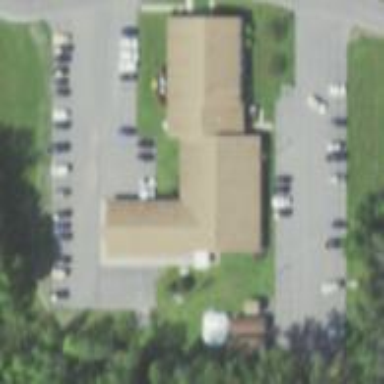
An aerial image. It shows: Building.